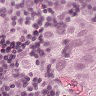
Metastatic tissue present: yes